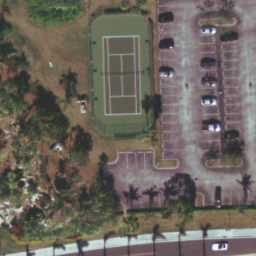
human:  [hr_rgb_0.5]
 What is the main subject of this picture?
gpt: tennis court